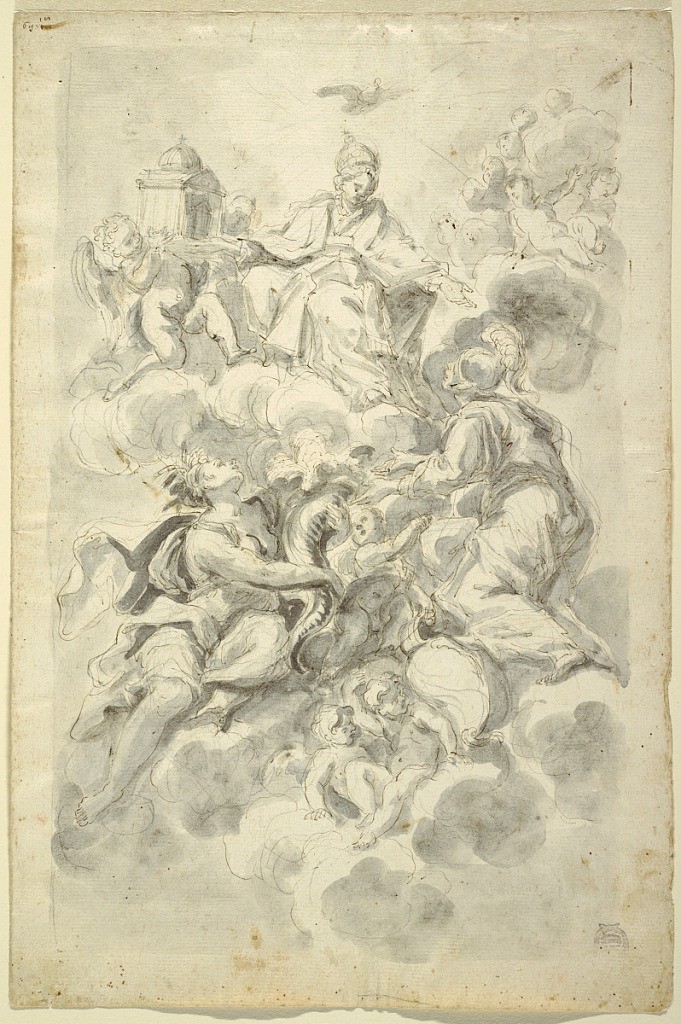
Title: Sketches for a Ceiling Painting: The Triumphant Church
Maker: Domenico Antonio Vaccaro, Italian, 1678–1745
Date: ca. 1750
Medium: Pen and brown ink, brush and gray wash on laid paper; verso: black chalk
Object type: Drawing
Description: A figure of a woman in the attire of a Pope is seated on clouds and supports the mantle of a church, together with angels. A dove flies above her; more angels are attendant at right. The woman addresses herself to the kneeling allegorical figure of "Strength," while "Abundance" gazes up to her. Angels and an escutcheon are shown in the lower center. Verso: rough sketch; "Abundance" seems to be seated beside the Church. An angel flies beside the lower part of the kneeling figure of "Strength."